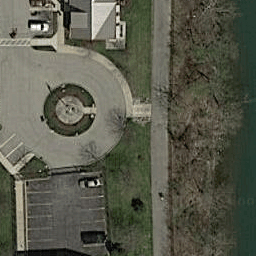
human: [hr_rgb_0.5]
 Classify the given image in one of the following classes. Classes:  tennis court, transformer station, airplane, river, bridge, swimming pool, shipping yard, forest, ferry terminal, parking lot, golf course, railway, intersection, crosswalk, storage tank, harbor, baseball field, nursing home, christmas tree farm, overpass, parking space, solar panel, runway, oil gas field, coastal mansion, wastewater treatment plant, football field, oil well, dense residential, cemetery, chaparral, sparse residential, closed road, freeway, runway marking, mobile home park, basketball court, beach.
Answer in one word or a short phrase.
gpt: closed road